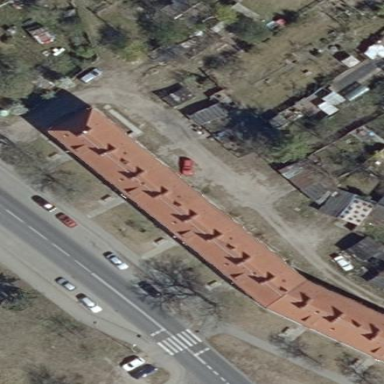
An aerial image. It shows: Residential building.